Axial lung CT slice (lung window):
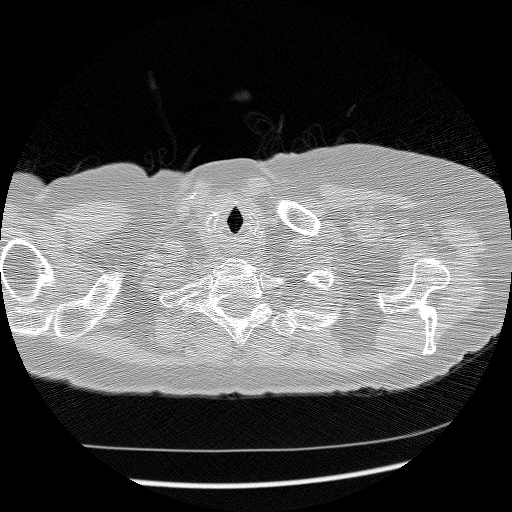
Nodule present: no